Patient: sex F, age 34
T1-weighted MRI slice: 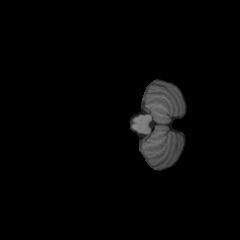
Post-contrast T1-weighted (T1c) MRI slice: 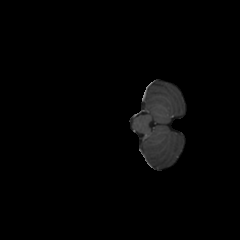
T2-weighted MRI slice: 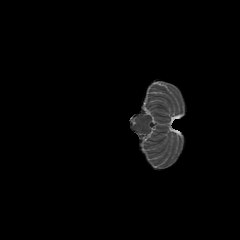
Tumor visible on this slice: no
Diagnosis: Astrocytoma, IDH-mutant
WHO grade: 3